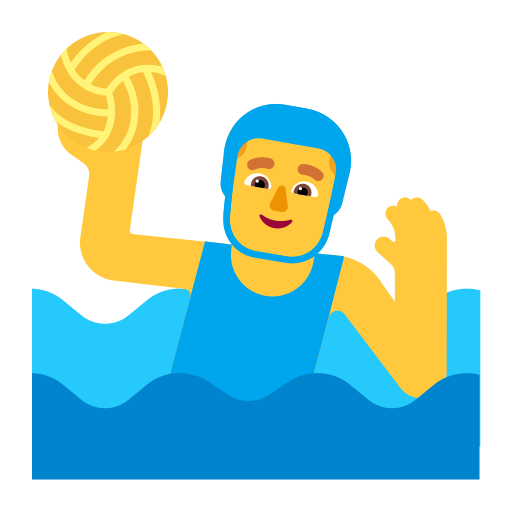
man playing water polo flat default